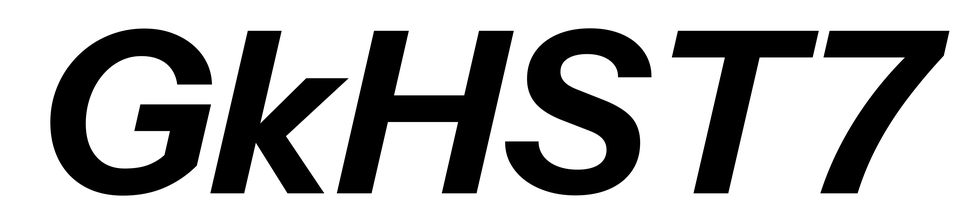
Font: InstrumentSans-Italic_Bold_Italic